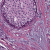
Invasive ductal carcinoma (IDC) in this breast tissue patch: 0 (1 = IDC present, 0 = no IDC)